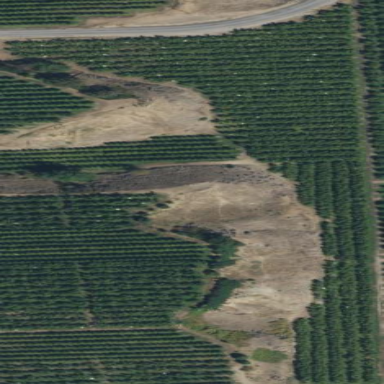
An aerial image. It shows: Orchard.